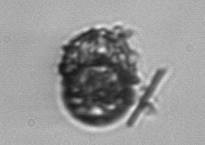
Label: Thalassiosira_TAG_external_detritus